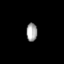
Tissue: lung
Cell type: Endothelial cells
Senescence score: 0.6362
Nuclear area (px): 193
Mean DAPI intensity: 164.052